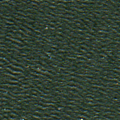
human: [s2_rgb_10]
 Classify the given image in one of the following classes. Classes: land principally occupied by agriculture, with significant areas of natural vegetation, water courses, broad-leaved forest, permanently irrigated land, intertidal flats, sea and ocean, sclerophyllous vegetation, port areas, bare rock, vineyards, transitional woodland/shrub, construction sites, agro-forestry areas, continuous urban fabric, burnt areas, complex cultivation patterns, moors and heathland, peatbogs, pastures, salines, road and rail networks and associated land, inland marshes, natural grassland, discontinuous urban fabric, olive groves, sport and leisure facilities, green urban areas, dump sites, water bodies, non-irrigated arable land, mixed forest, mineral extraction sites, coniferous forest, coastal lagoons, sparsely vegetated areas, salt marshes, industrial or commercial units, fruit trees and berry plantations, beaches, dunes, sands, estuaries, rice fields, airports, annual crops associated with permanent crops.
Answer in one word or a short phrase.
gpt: sea and ocean